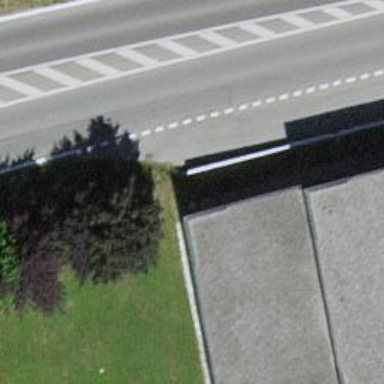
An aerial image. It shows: Retaining wall.